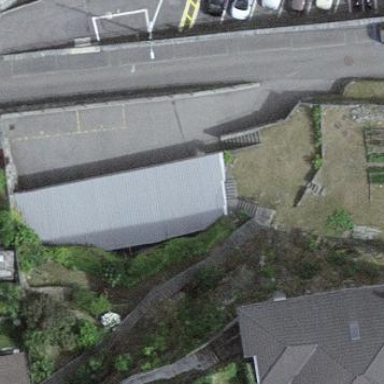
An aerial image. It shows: View of roof of building.